Field crop: tomato
Growth stage: 1
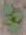
Species: solanum